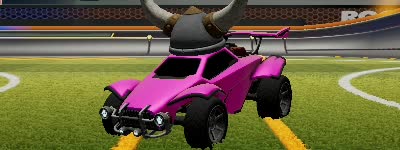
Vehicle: octane